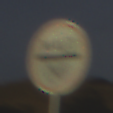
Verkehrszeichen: MautflichtigeStrecke
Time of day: SunriseSunset
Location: Outdoor (Nature)
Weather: PartlyCloudy
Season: NotSpecified
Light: Natural